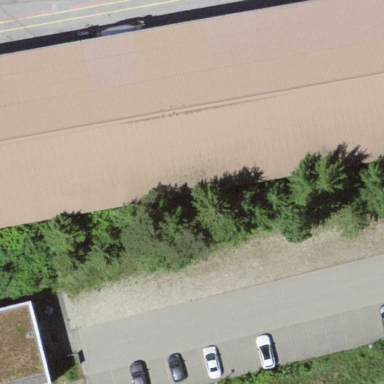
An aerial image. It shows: View of roof of building.